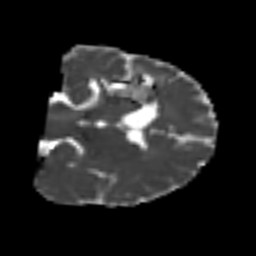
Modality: MD
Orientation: coronal
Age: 44
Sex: female
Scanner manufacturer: siemens
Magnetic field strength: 3 T
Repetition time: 4.999 s
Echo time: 0.07946 s